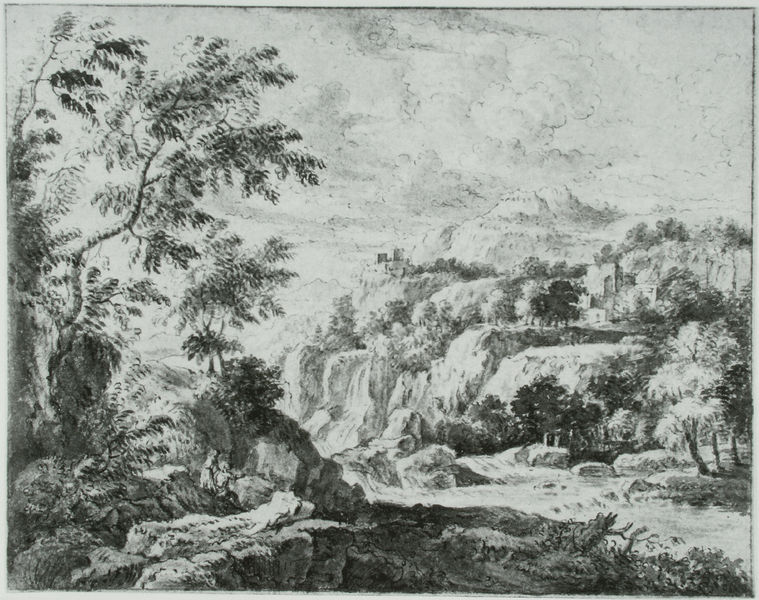
Titel: Felsenlandschaft
Künstler: Johann Alexander Thiele
Standort: Dresden
Institution: Staatliche Kunstsammlungen, Kupferstich-Kabinett
Schlagwörter: baum, berg, blätter, dunkel, feder, felsen, himmel, laub, mann, schatten, wasser, weiß, wolken, aquarell, bäume, fluss, grün, landschaft, menschen, stadt, äste, frau, grau, hell, kreide, licht, schwarz, skizze, zeichnung, gebäude, haus, schloss, tiere, weg, wolke, architektur, mensch, rahmen, stein, steine, weit, ast, erde, ferne, häuser, hügel, natur, stamm, wind, zweige, busch, büsche, gebüsch, gewässer, sträucher, land, personen, blatt, pflanze, pflanzen, tal, wald, wasserfall, papier, bogen, süden, berge, bergig, fels, gebirge, gipfel, klippen, dorf, grafik, graphik, stämme, print, palme, hoch, menschenleer, dillis, tusche, ruine, burg, idyll, festung, traum, druck, druckgraphik, felsig, schwarz-weiß, wolkig, druckgrafik, radierung, stich, bleistift, fraun, china, wood, hügelig, clouds, rocks, tree, wanderer, hills, mountain, palmen, forest, arkadien, mediterran, kupferstich, stämmchen, castle, paysage, baumstumpf, gewölk, cliffs, vesuv, tuschezeichnung, ink, dessin, weh, dschungel, ideallandschaft, himmele, weiß grundiert, gegirge